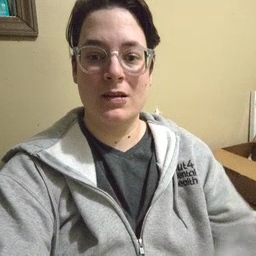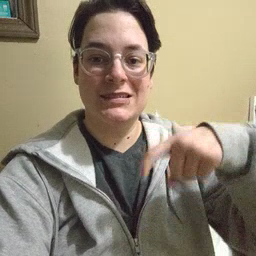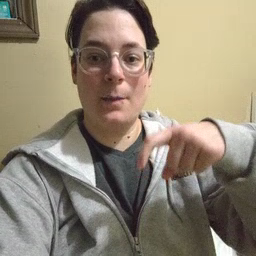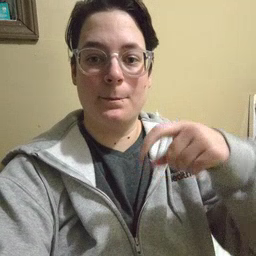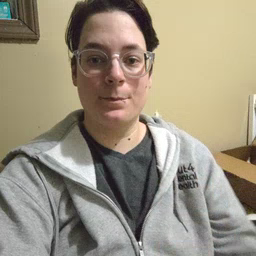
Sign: time